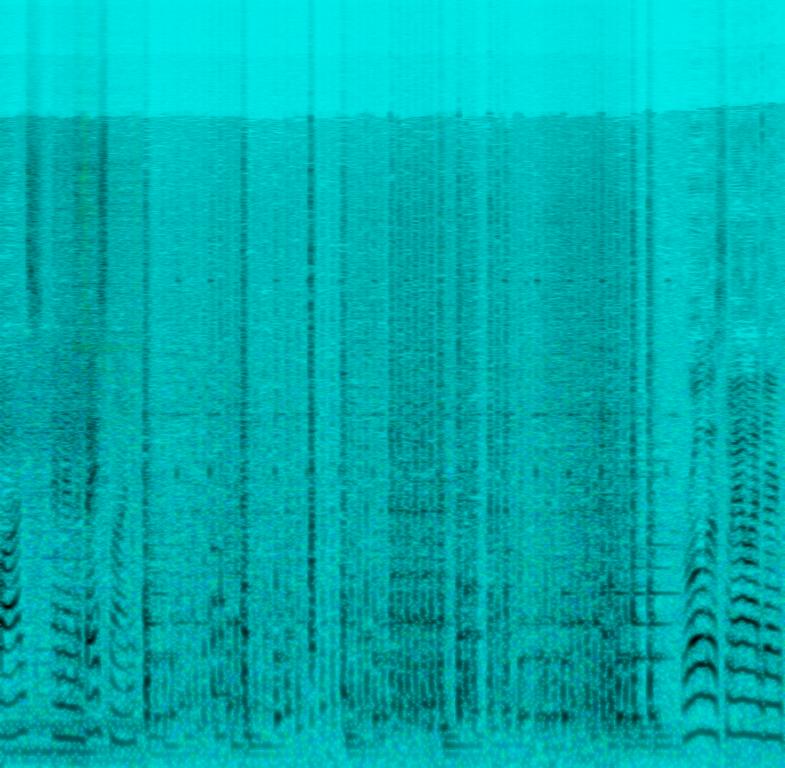
The low quality recording features a flat male vocal talking, alongside some claps and snare rolls. It sounds like an interview and the recording is mono and noisy.